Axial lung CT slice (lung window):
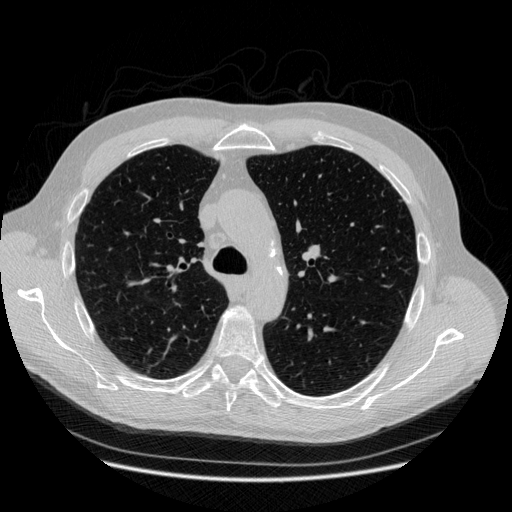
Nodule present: no